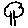
Label: tree